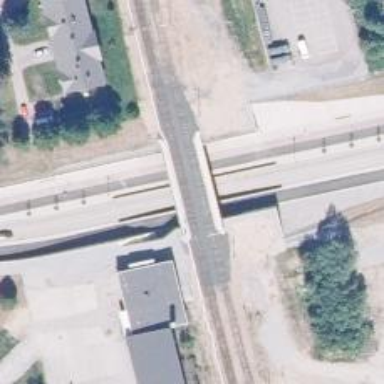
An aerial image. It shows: Railway track with continuous electrified contact line. The track class is B1.